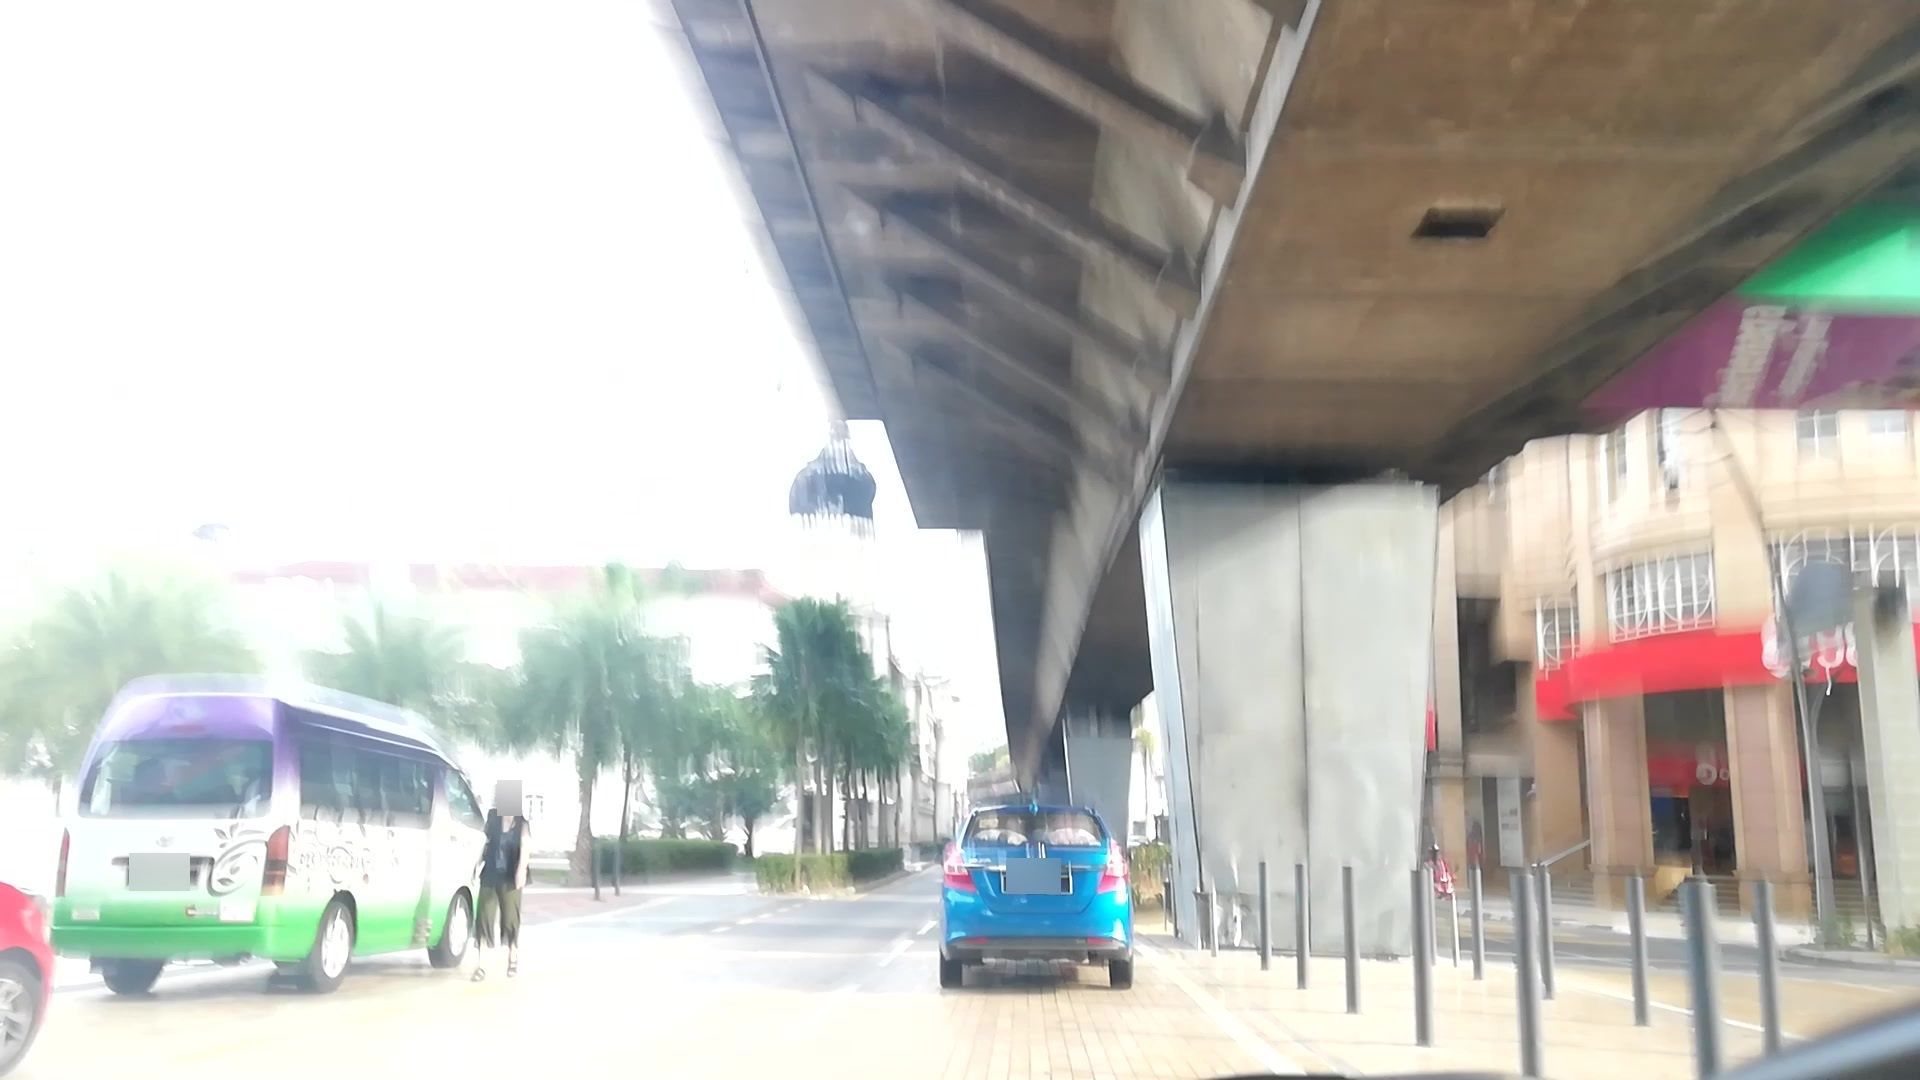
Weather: clear
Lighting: day
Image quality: slightly poor
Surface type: walking surface
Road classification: corridor, steps
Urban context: urban centre
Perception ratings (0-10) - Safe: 1.82, Lively: 7.46, Beautiful: 2.29, Boring: 1.11, Depressing: 3.48, Wealthy: 2.11